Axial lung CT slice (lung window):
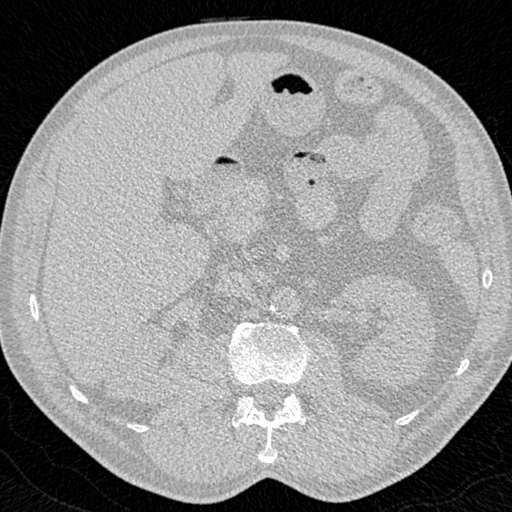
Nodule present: no